Interaction volume radius: 10 \u00c5
Interaction volume height: 30 \u00c5
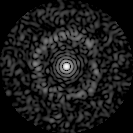
Disorder parameter: 0.8223